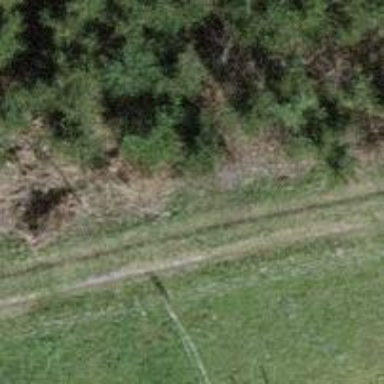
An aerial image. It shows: Gravel track.